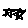
Label: star